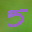
Label: 5